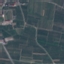
Land use / land cover class: PermanentCrop